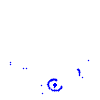
Particle: kaon